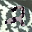
Label: 2